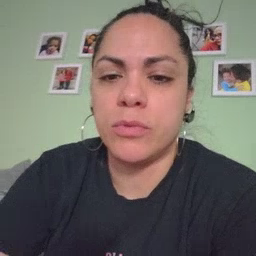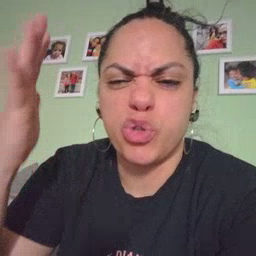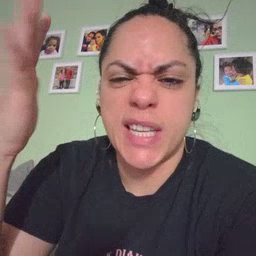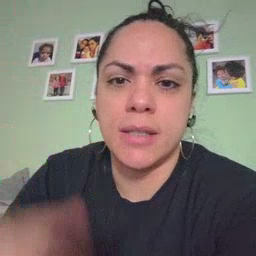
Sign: tree